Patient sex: F
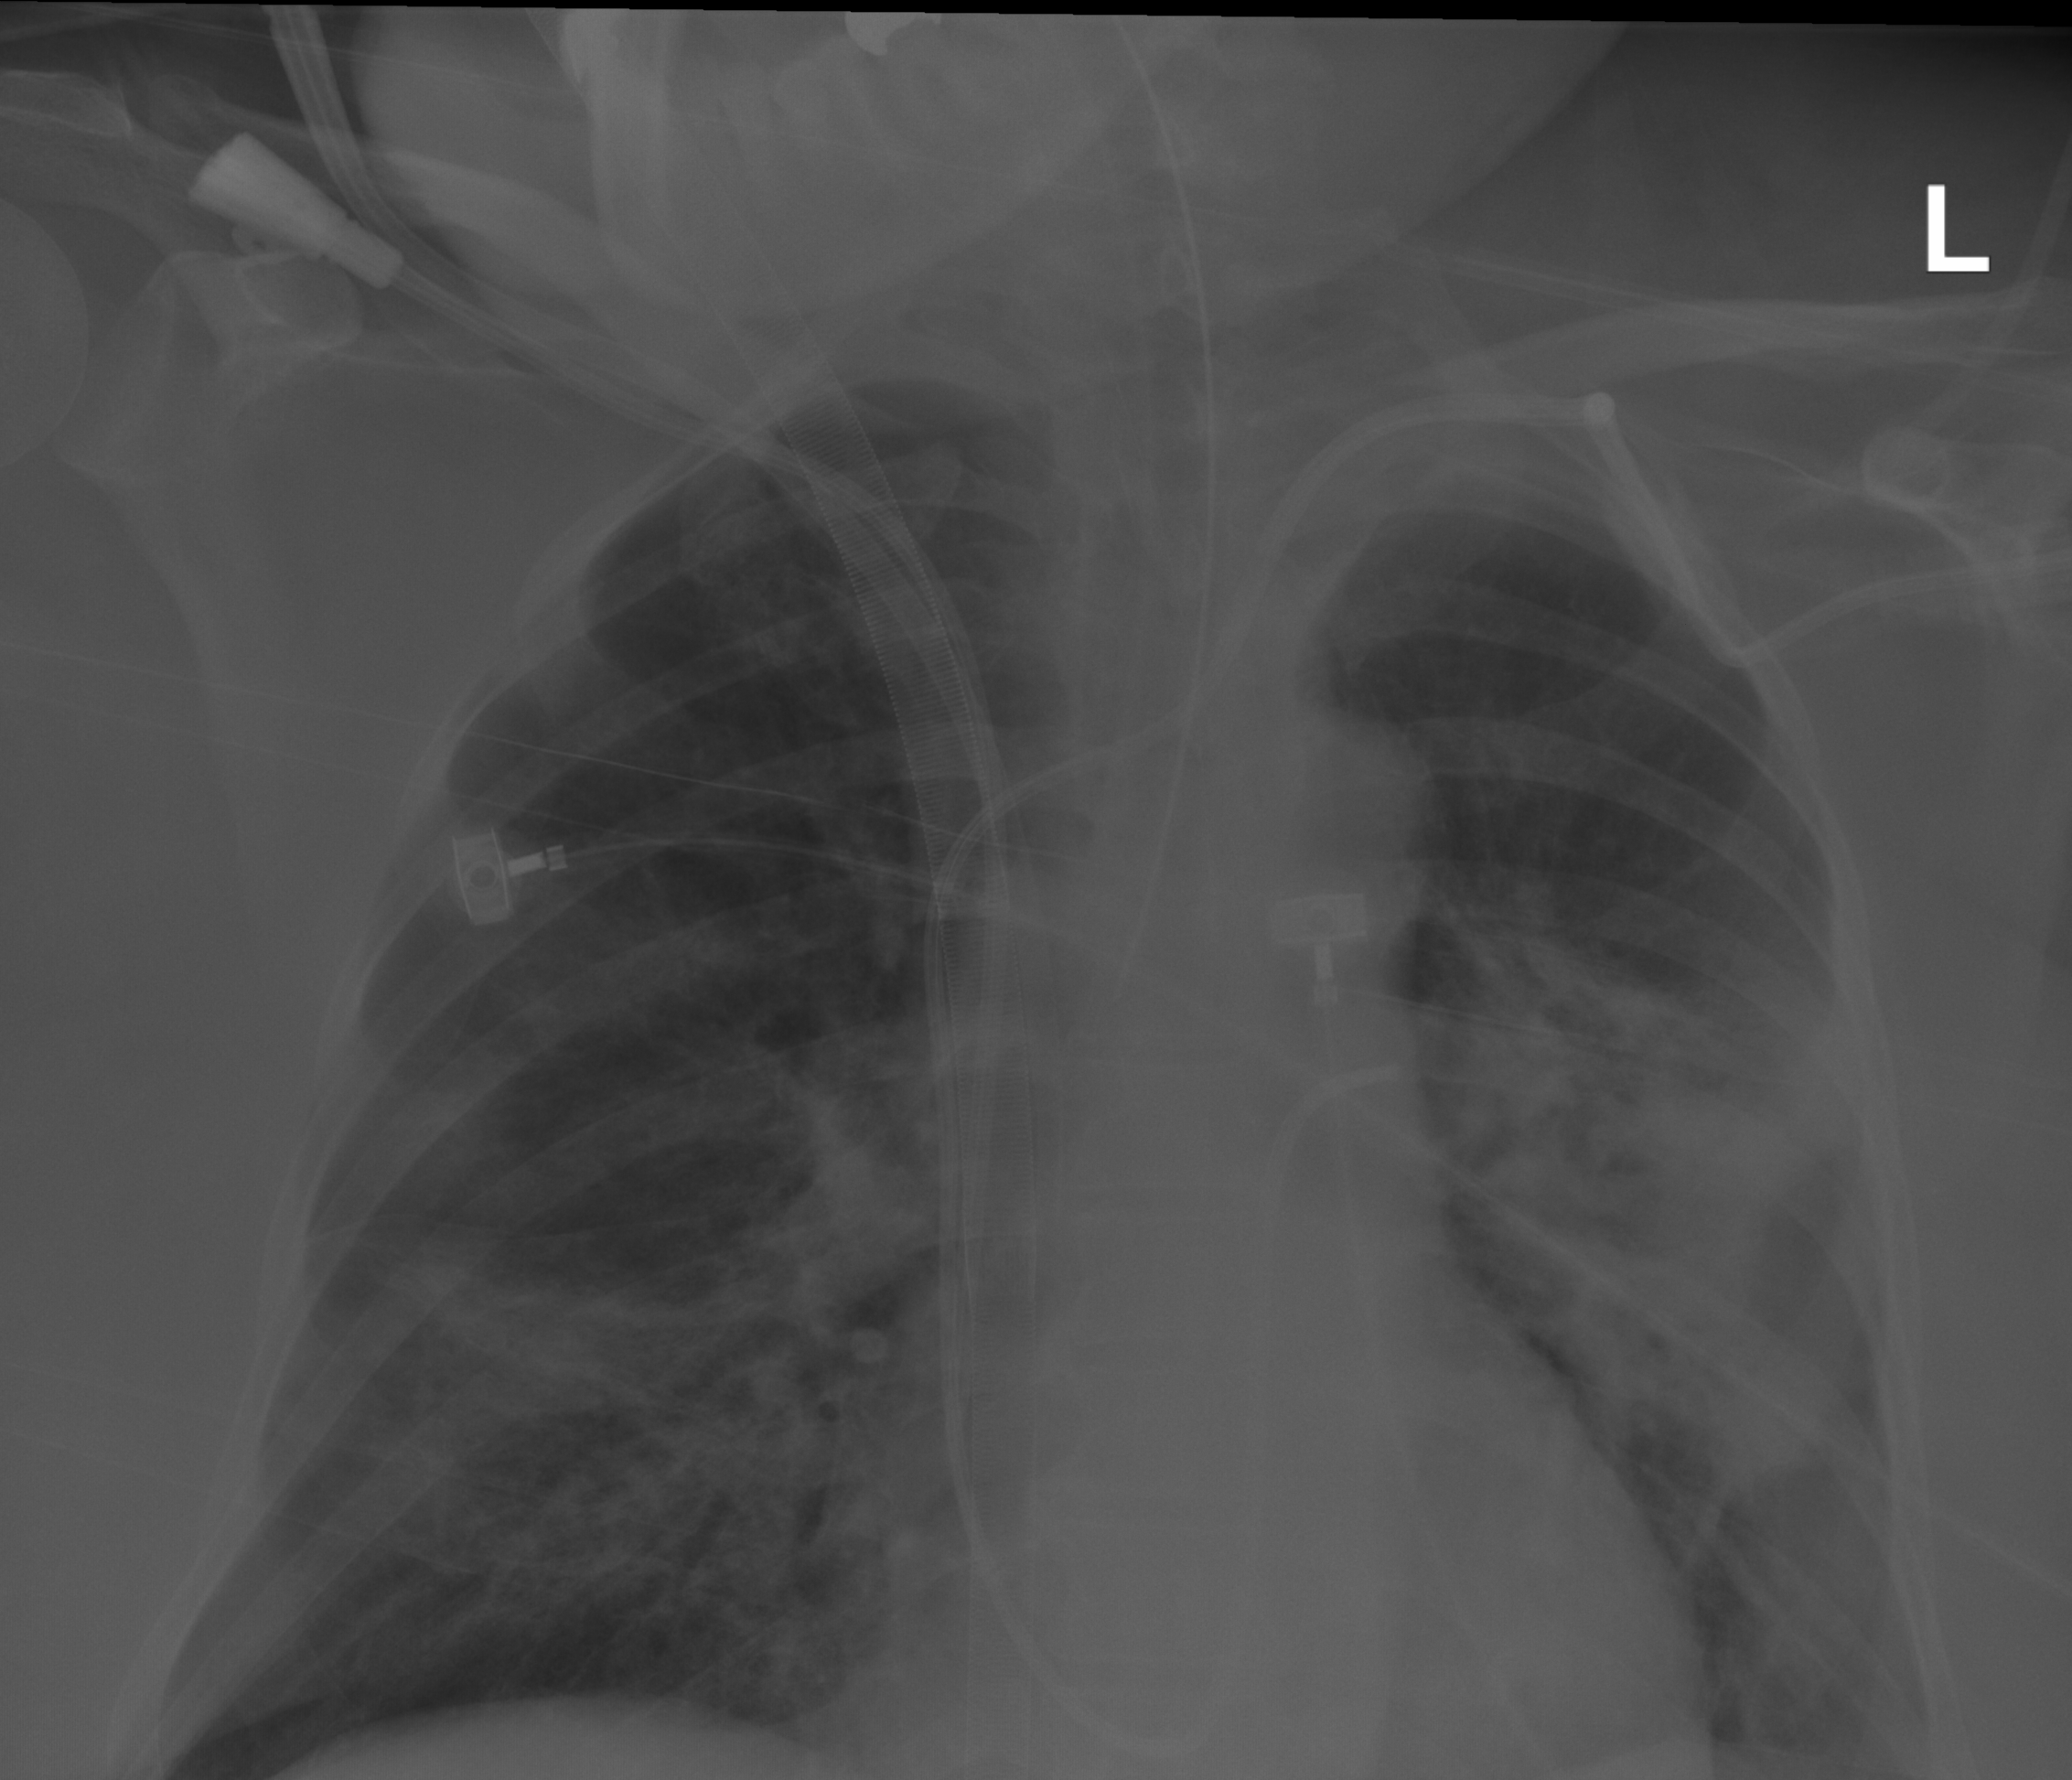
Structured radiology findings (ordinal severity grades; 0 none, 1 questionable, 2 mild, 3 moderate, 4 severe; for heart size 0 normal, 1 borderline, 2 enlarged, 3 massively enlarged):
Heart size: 0
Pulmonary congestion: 0
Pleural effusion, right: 0
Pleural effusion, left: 0
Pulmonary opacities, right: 2
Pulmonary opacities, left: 3
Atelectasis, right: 2
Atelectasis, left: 3